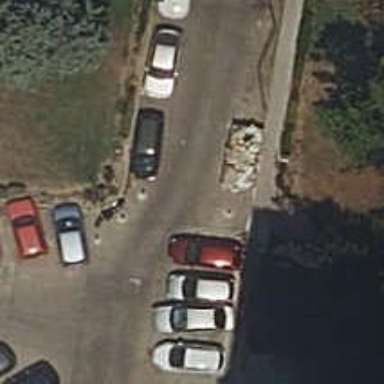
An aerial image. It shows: Asphalt parking aisle off service road.